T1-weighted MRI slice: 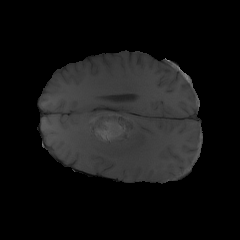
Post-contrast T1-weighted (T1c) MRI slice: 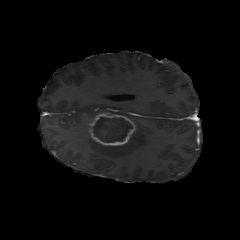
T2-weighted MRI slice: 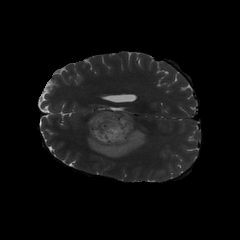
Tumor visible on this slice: yes